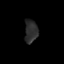
Tissue: prostate
Cell type: T cells
Senescence score: 0.3404
Nuclear area (px): 295
Mean DAPI intensity: 44.353